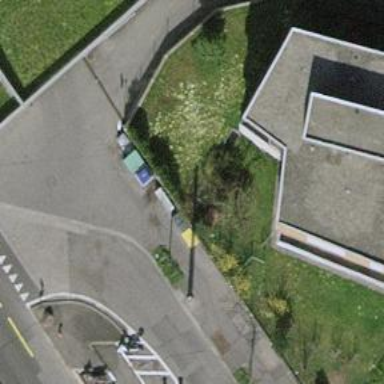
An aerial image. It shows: Public bookcase.